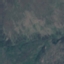
Label: HerbaceousVegetation